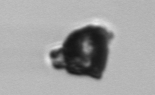
Label: Delphineis